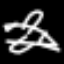
Label: airplane